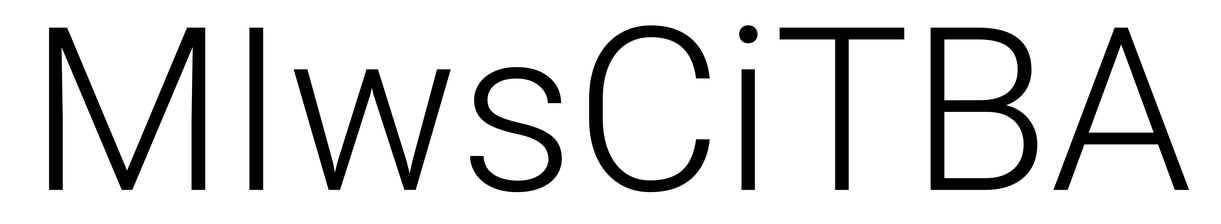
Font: Roboto_Light